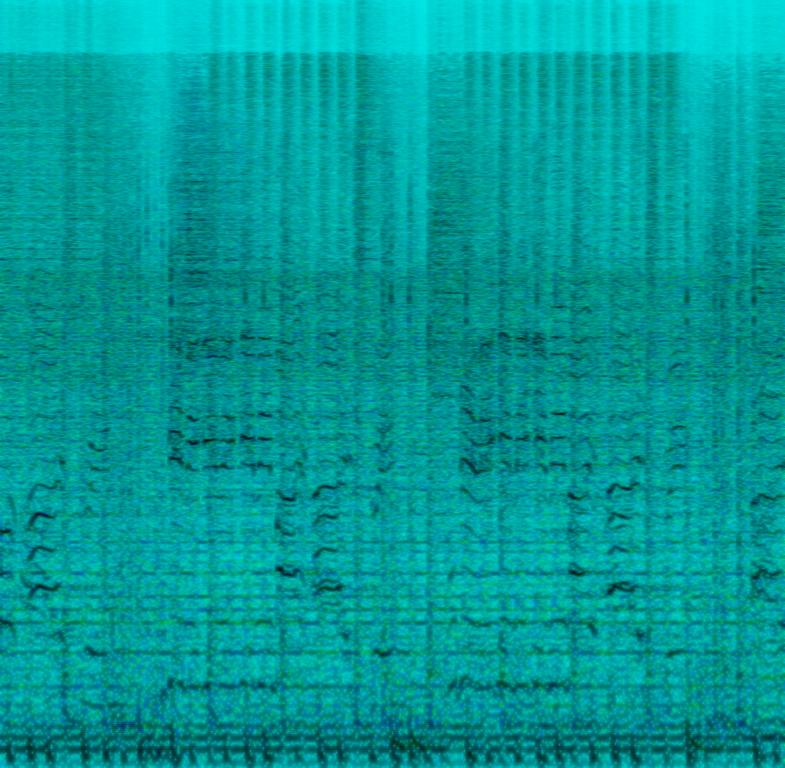
A male singer sings this rock melody. The song is medium fast tempo with a strong rock drumming rhythm, percussive bass line, distorted guitars playing rhythm and lead along with tambourine percussion. The song is energetic and cheerful. The song is a rock song with an average quality audio.